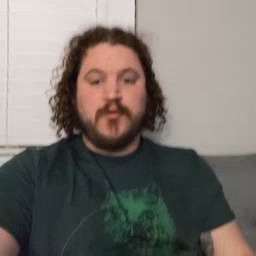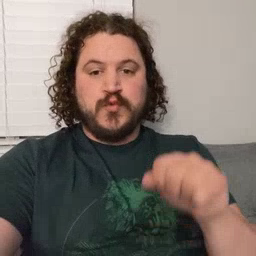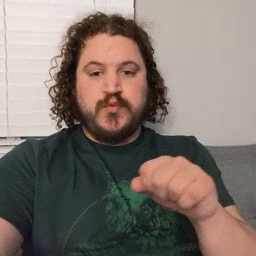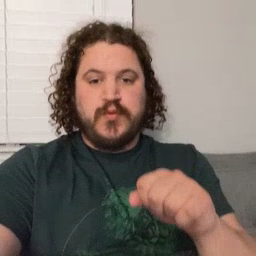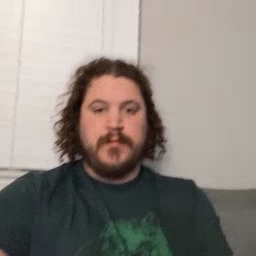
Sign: shoe